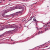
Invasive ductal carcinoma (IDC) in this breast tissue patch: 0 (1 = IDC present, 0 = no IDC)